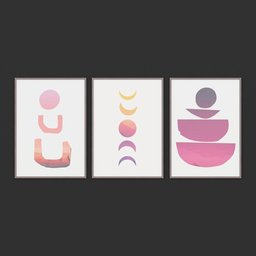
Label: decoration